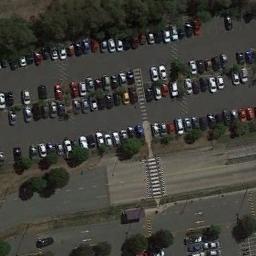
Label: parking_lot